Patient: sex M, age 58
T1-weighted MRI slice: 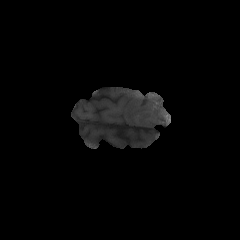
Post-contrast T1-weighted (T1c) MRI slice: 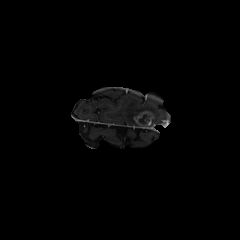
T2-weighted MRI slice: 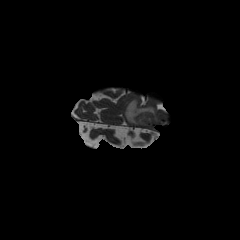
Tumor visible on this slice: yes
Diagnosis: Glioblastoma, IDH-wildtype
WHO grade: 4